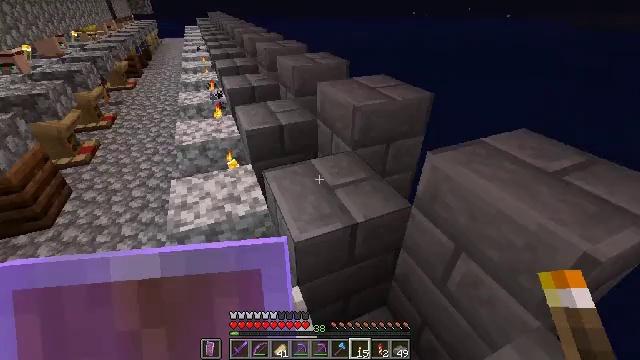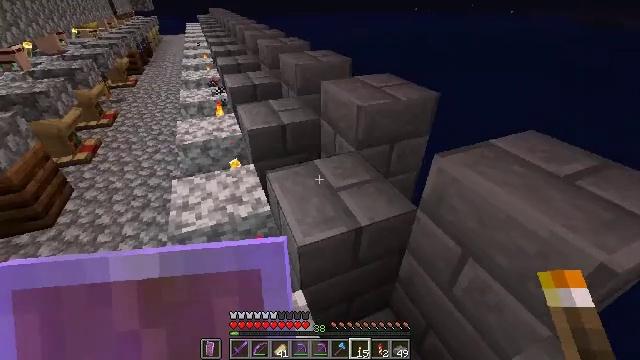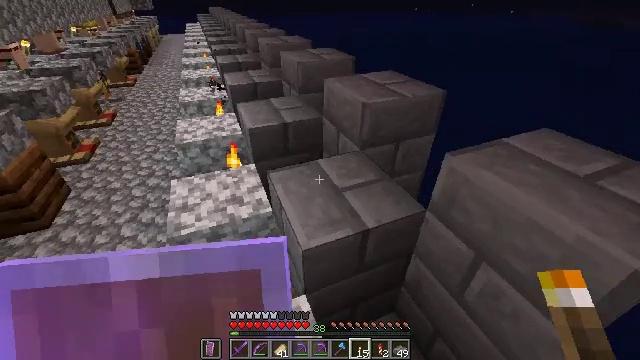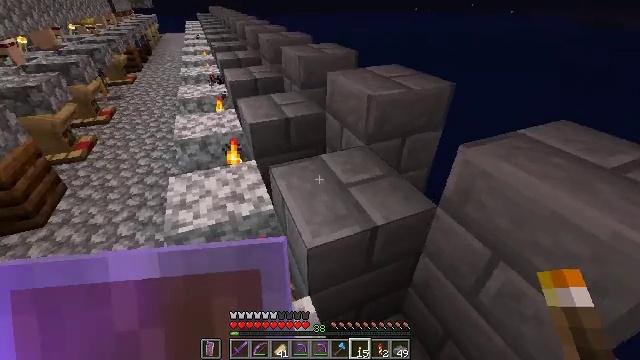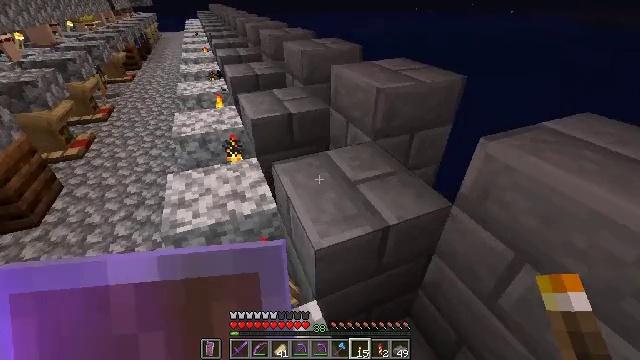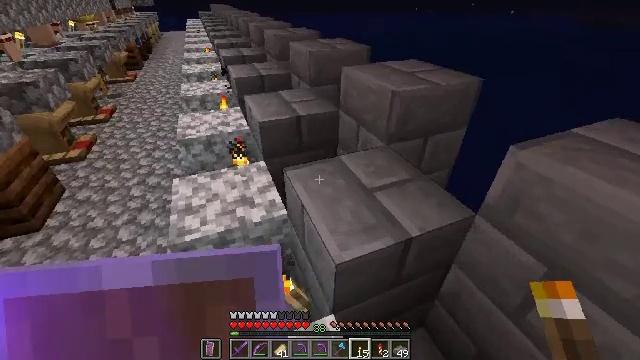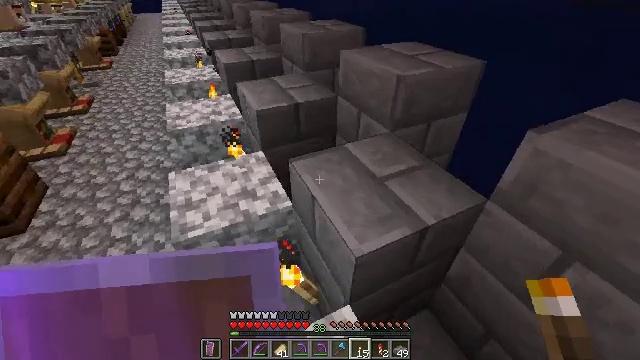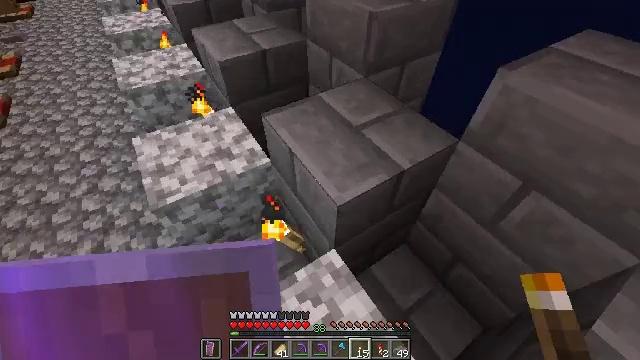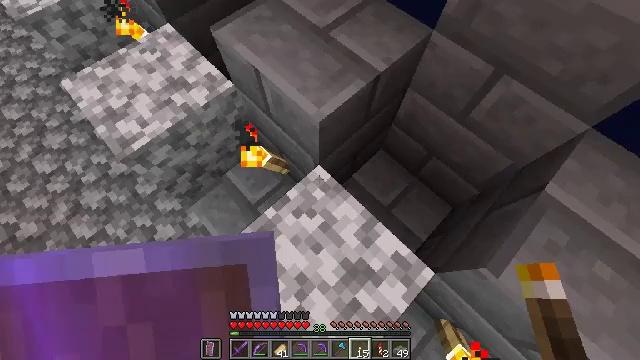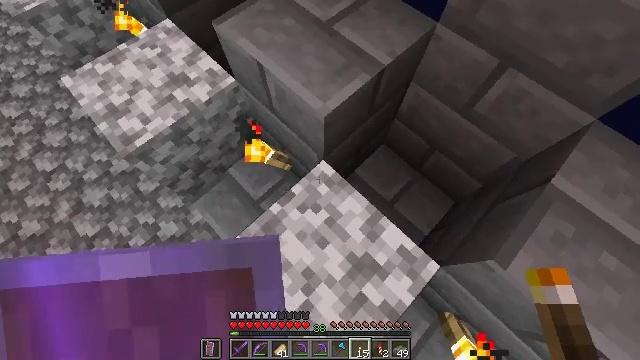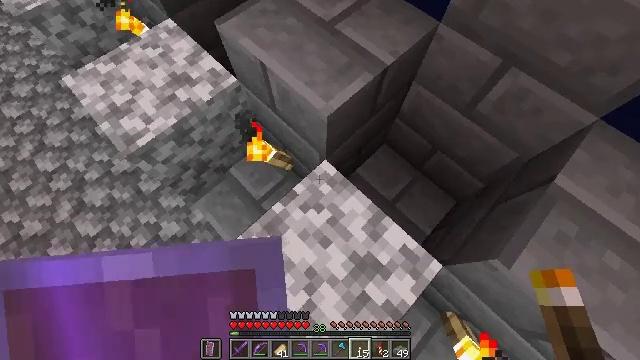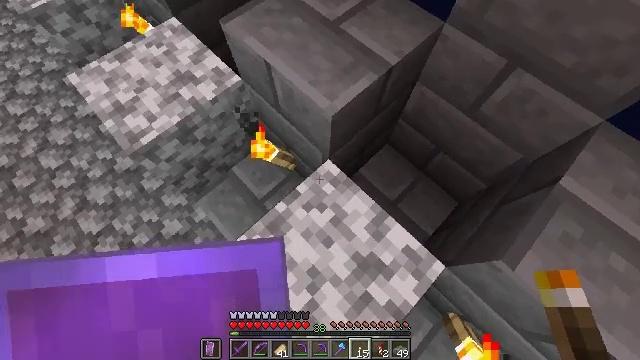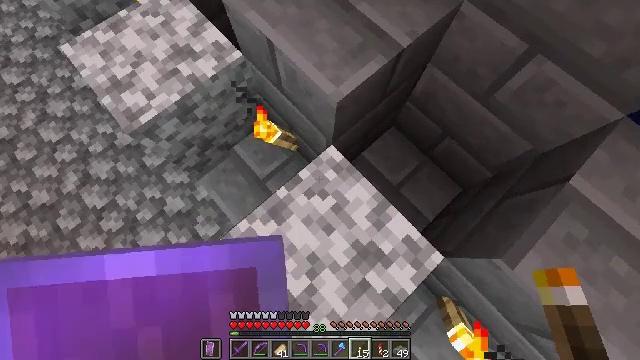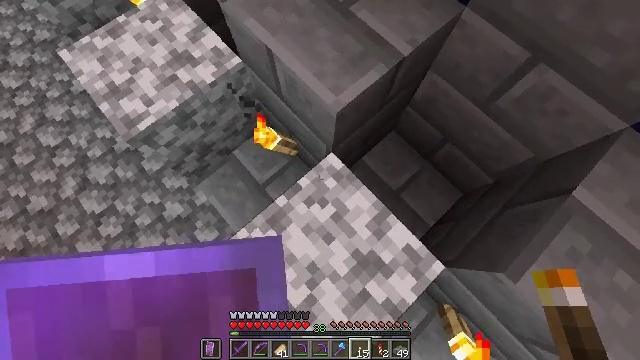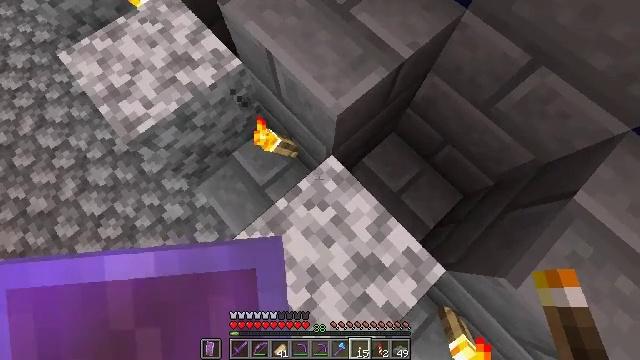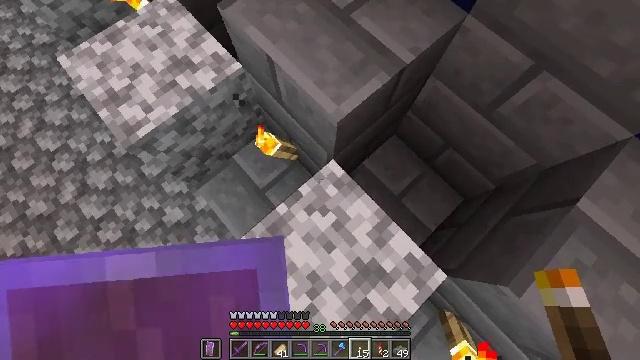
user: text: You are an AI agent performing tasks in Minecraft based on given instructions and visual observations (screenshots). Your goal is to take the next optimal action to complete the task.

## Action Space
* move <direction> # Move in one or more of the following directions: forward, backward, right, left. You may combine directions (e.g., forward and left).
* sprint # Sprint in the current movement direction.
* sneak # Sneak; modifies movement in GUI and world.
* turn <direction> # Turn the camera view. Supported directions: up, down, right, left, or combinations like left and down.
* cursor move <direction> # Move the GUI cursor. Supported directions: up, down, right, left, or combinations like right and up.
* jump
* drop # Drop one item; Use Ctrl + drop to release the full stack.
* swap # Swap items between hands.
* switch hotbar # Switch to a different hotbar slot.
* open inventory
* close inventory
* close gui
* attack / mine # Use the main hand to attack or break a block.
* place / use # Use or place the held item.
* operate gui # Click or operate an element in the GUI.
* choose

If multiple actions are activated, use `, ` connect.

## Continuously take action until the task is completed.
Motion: motion action
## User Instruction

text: Hold left click to mine the cobblestone wall.
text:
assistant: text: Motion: move forward
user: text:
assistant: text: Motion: move forward and move left
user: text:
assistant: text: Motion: move forward and move left
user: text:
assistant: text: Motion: move left
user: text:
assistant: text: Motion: move left
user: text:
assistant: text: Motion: turn right and down
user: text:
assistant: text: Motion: turn right and down
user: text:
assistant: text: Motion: turn right and down
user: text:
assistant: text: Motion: no_op
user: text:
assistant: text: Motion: no_op
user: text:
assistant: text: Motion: no_op
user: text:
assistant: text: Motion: move forward, turn left and down
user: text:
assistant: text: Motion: no_op
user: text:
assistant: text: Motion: no_op
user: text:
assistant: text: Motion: no_op
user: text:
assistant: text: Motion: no_op
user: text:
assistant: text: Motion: no_op
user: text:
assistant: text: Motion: no_op
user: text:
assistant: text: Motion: no_op
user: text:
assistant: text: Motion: no_op
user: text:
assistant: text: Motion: no_op
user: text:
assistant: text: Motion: no_op
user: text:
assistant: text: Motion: no_op
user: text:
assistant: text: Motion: no_op
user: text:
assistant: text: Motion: no_op
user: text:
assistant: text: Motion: no_op
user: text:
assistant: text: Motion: no_op
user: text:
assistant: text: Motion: no_op
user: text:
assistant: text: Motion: no_op
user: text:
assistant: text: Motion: no_op